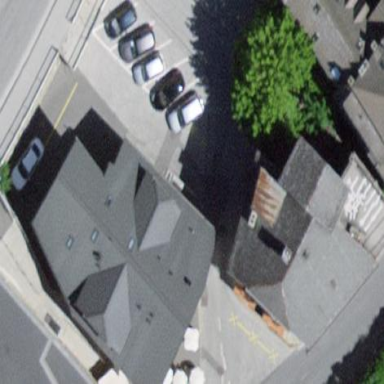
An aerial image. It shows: Building that houses restaurant.